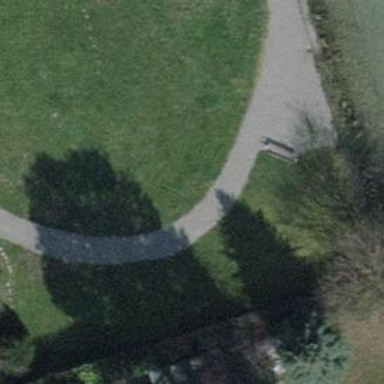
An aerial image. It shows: Footway with fine gravel surface.